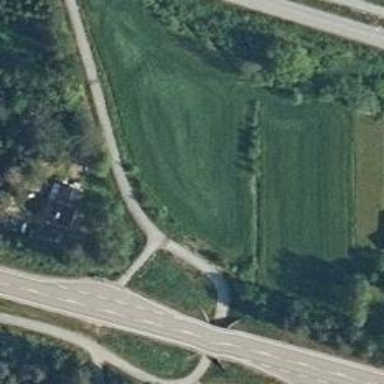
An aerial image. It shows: Cycleway.